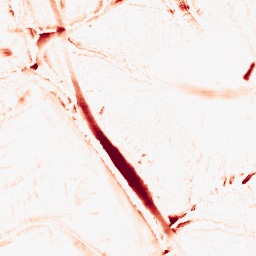
Category: morphological
Decomposition family: morphological_diamond
Decomposition parameters: operation: opening
radius: 10
Upsampling method: quintic
Upsampling parameters: scale: 2
Upsampling scale: 2